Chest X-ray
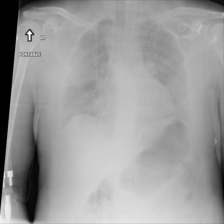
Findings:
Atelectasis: negative
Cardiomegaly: negative
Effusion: negative
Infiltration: negative
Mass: negative
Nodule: negative
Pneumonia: negative
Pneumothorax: negative
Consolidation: negative
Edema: negative
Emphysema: negative
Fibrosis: negative
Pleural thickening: negative
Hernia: negative